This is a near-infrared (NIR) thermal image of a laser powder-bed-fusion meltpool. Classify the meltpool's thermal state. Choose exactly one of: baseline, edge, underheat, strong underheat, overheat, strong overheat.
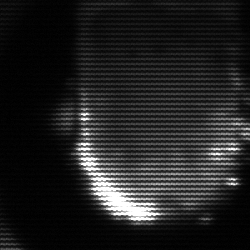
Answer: baseline